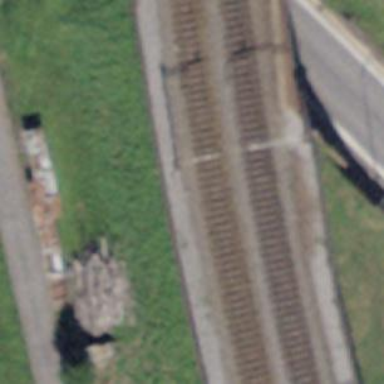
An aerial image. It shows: Railway bridge with electrified tracks and single rail.